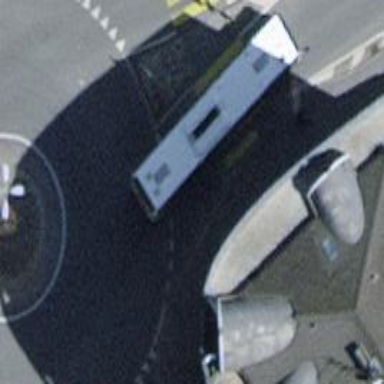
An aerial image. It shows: Tertiary road with asphalt surface leading to roundabout.